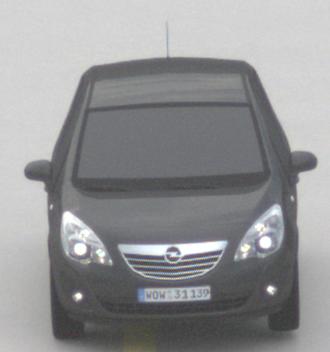
Make: Opel
Model: Meriva 1.4
Detailed model: Meriva (B)
Model produced from: 2010/05
Model produced until: 2013/11
Doors: 5
Color: gray
Road condition: dry road
Daytime: midday
Contrast: low contrast